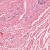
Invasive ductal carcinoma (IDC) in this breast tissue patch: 0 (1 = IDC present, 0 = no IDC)